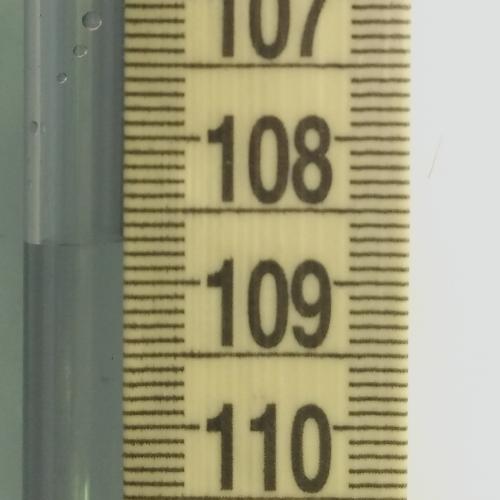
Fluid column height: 108.7 cm